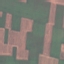
Land use / land cover class: AnnualCrop